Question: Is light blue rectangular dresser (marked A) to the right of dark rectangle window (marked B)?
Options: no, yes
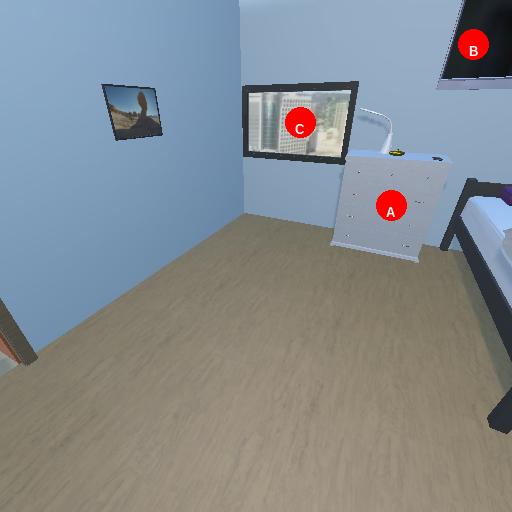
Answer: no